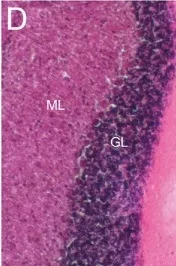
Immunoreactivity of CSF. As compared to the dense neuronal layer seen with H&E staining.
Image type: medical_photograph (skin_photograph)